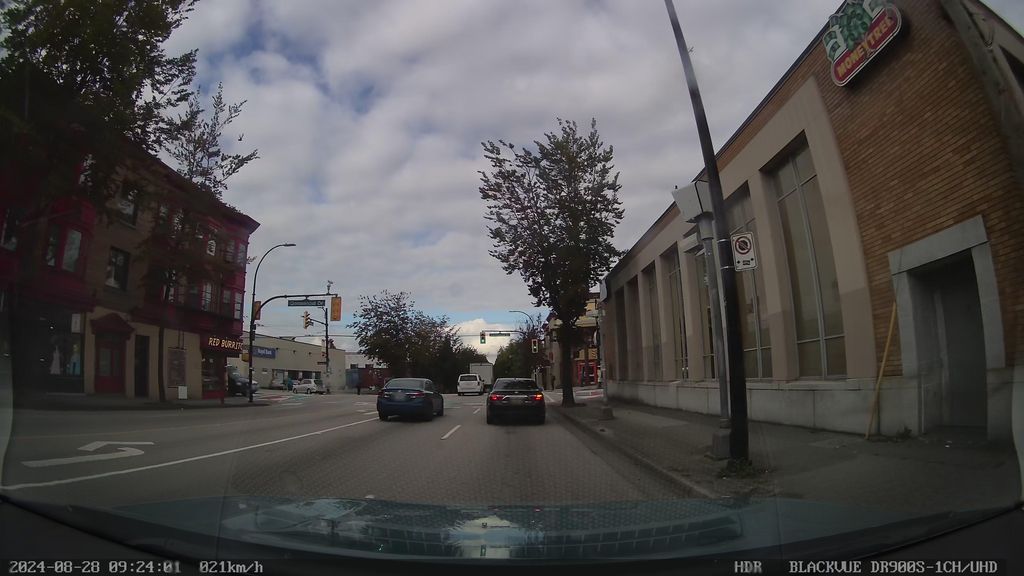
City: vancouver